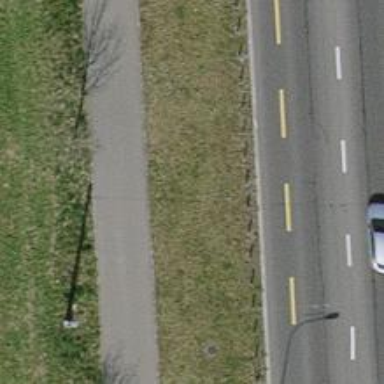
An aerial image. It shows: Bollard barrier.